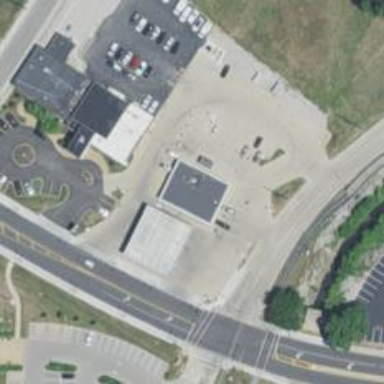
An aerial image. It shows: Convenience shop.